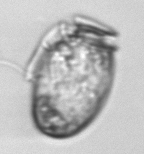
Label: Dinophysis_acuminata